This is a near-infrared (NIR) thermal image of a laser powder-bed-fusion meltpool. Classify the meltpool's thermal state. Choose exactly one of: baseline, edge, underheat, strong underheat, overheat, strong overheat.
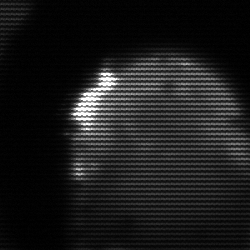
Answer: edge